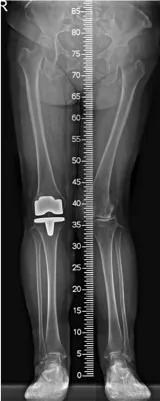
On anteroposterior weight-bearing radiograph.
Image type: radiology (x_ray)